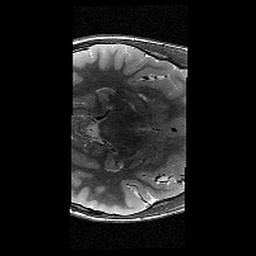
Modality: T2w
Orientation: axial
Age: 10
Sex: male
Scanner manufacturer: siemens
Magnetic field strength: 3 T
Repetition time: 9.23 s
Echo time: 0.067 s